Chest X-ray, PA view. Patient: 27 years old, sex F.
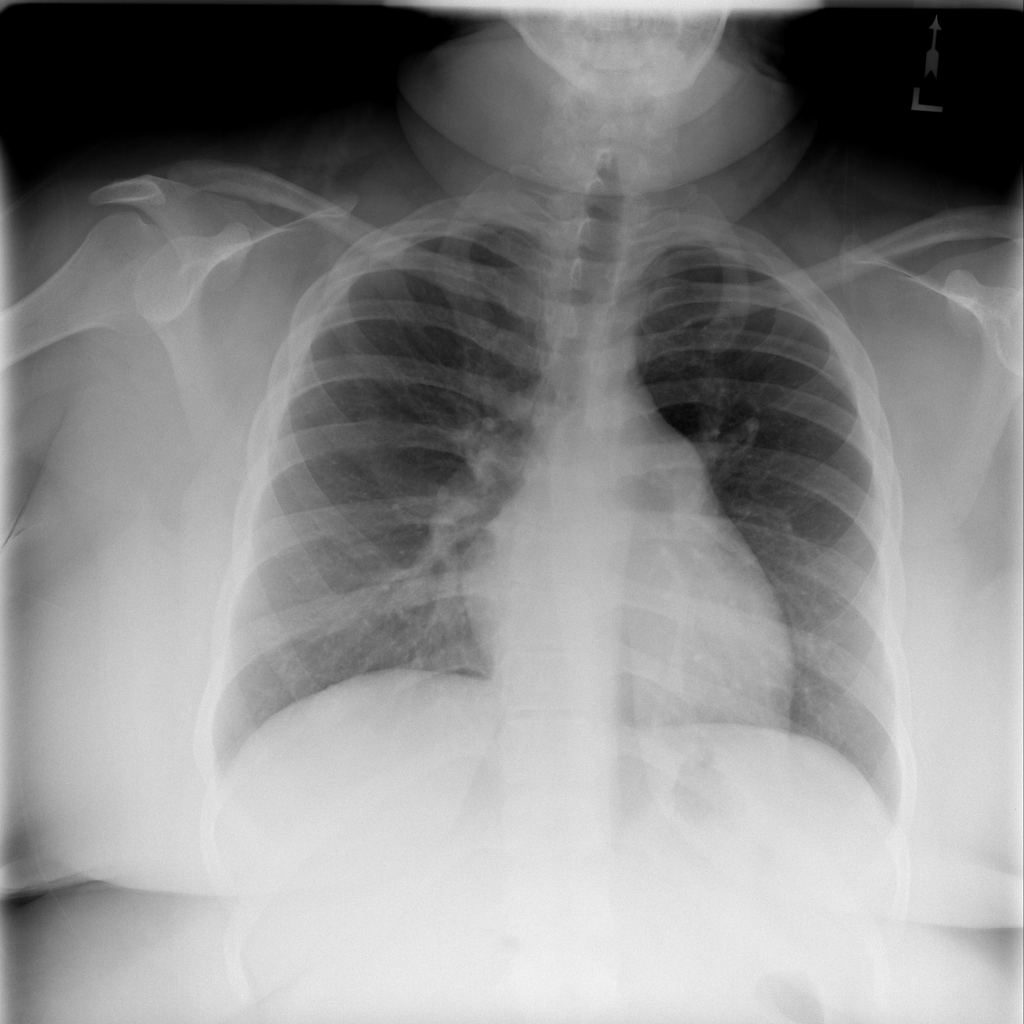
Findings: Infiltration